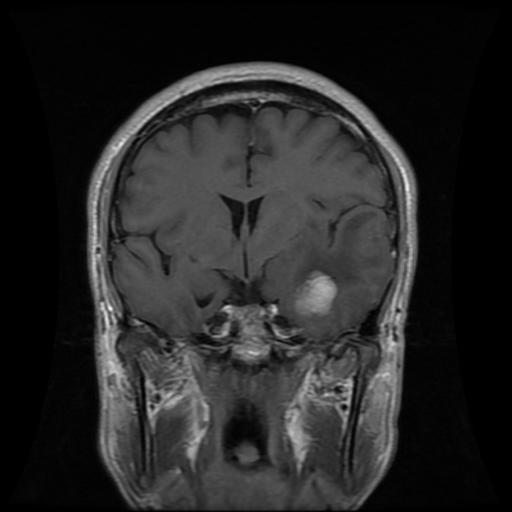
Label: meningioma